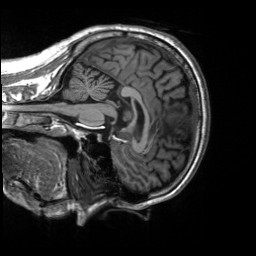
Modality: T1w
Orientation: sagittal
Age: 45
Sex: female
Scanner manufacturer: siemens
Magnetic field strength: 3 T
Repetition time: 2.53 s
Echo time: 0.00219 s